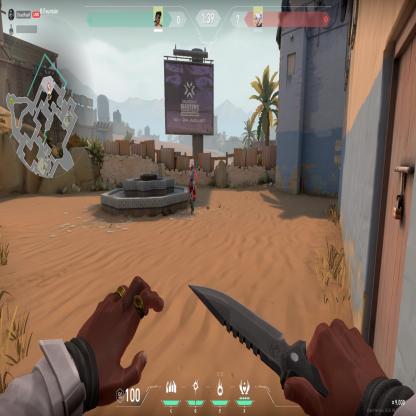
Label: enemy